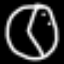
Label: clock